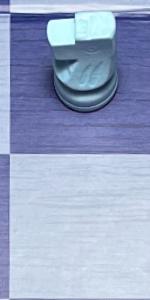
Label: Empty